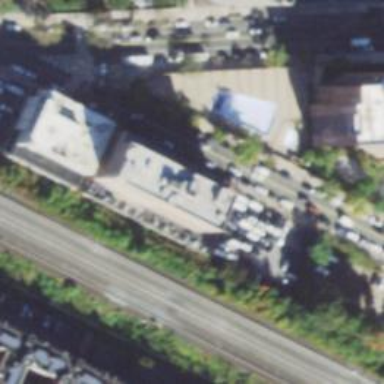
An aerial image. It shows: Healthcare clinic.